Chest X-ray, PA view. Patient: 60 years old, sex F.
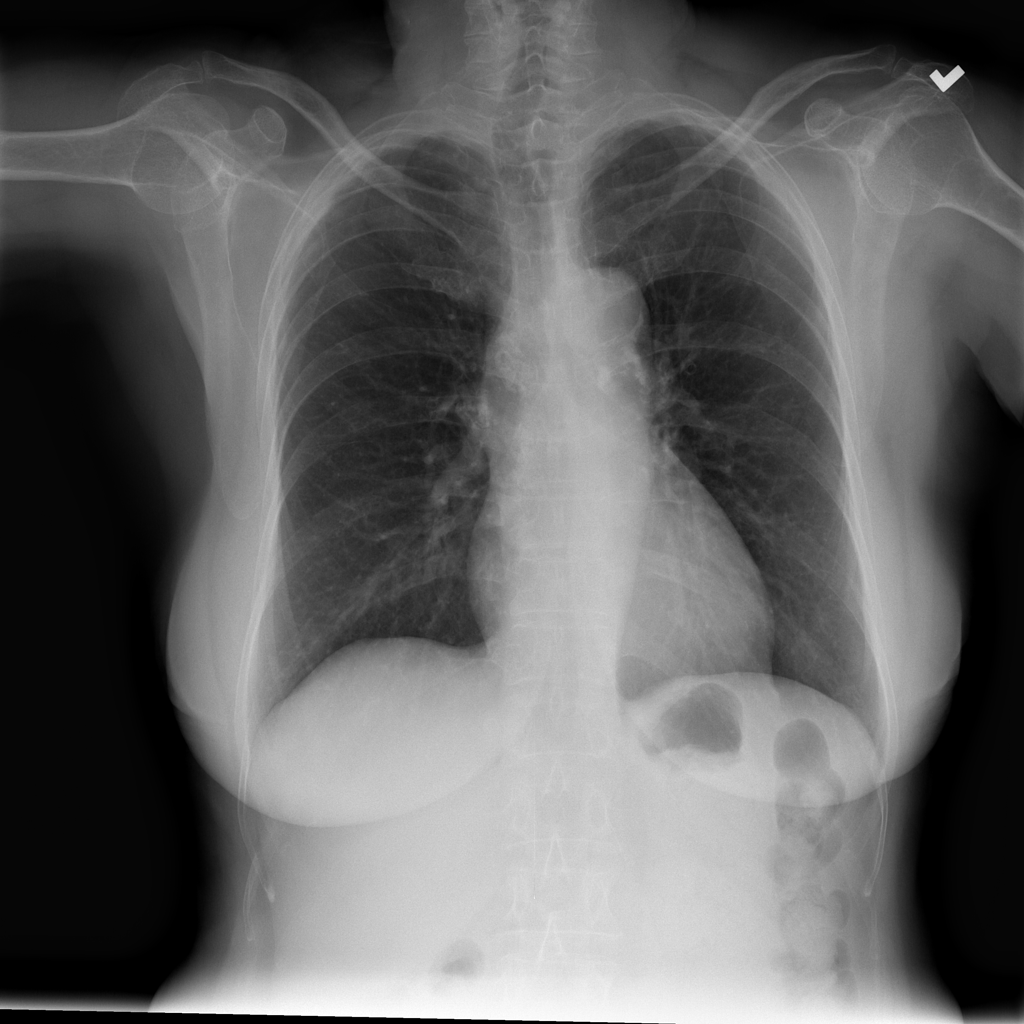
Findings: No Finding